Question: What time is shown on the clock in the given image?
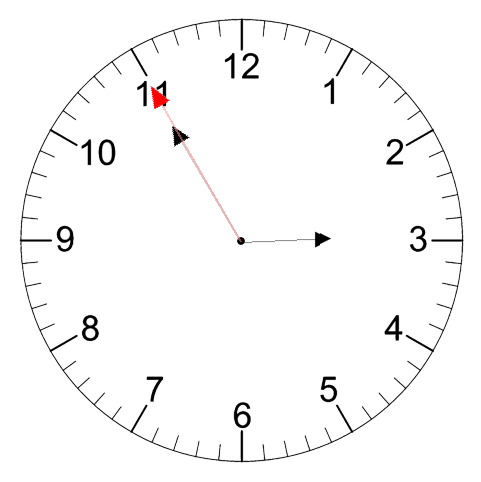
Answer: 02:54:55